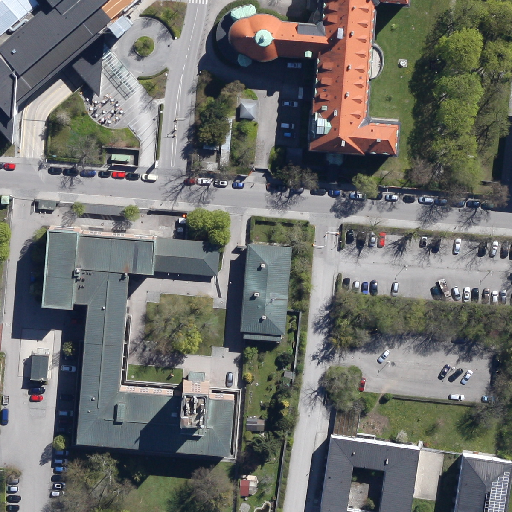
Referring expression: vehicle